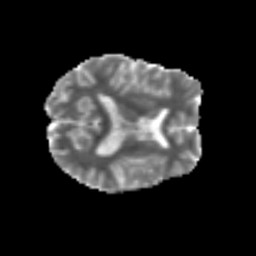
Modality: MD
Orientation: axial
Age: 39
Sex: male
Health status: ill
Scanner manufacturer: siemens
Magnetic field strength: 3 T
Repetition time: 8.7 s
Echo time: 0.11 s